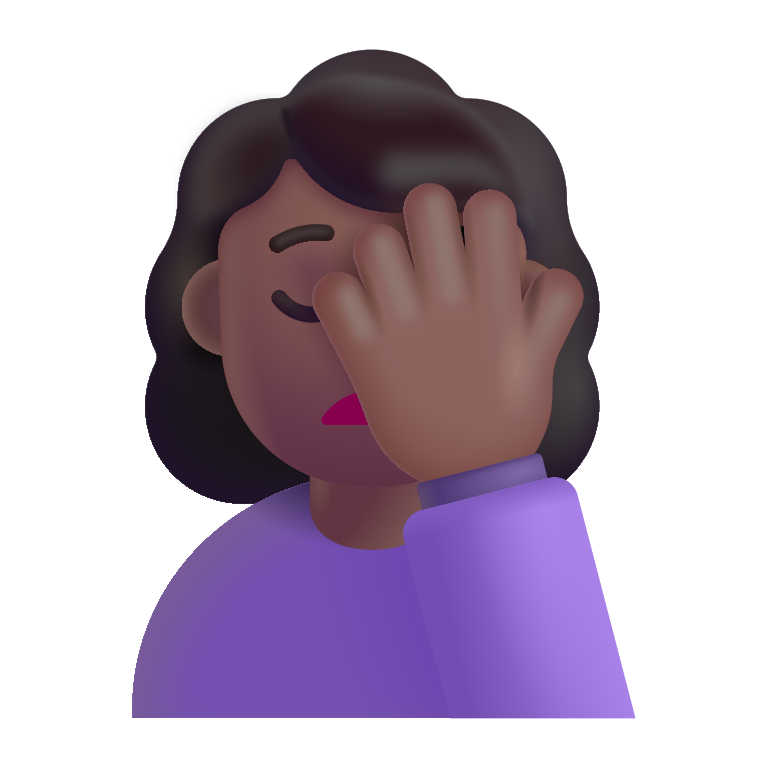
woman facepalming color  dark